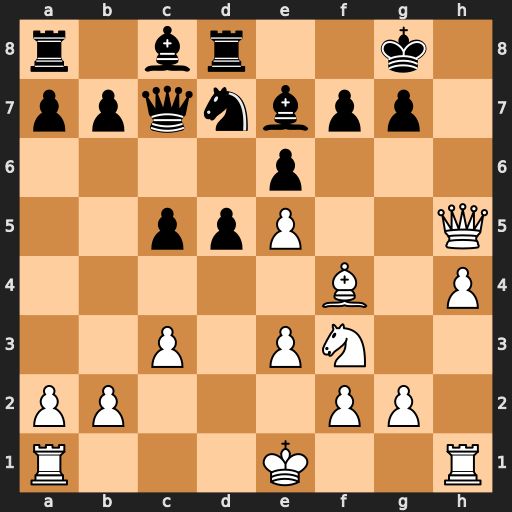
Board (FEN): r1br2k1/ppqnbpp1/4p3/2ppP2Q/5B1P/2P1PN2/PP3PP1/R3K2R
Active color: w
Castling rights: KQ
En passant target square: -
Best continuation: Ng5 Bxg5 hxg5